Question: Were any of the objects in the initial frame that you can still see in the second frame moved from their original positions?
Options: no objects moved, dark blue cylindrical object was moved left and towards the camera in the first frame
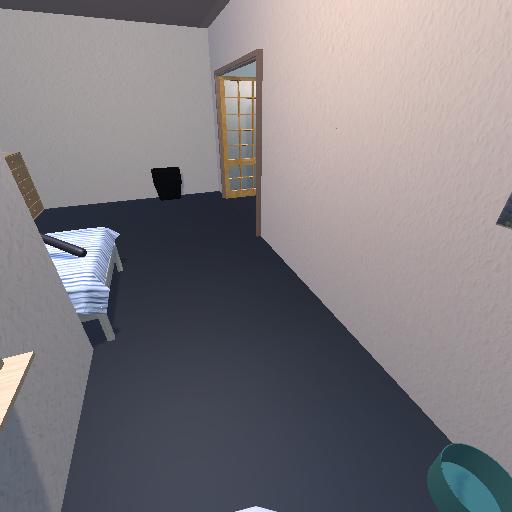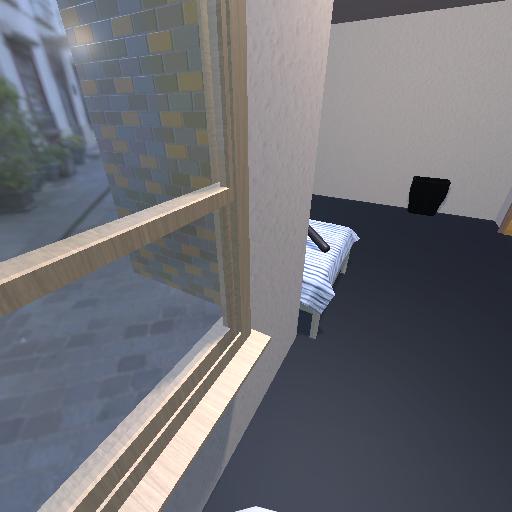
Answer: no objects moved